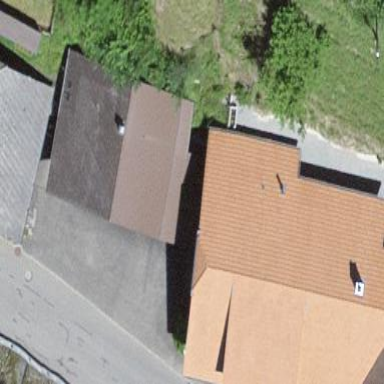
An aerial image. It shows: Residential building.